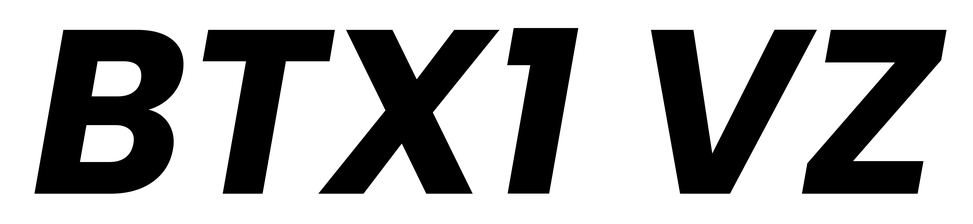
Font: Poppins-BoldItalic